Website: bh-photo
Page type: payment
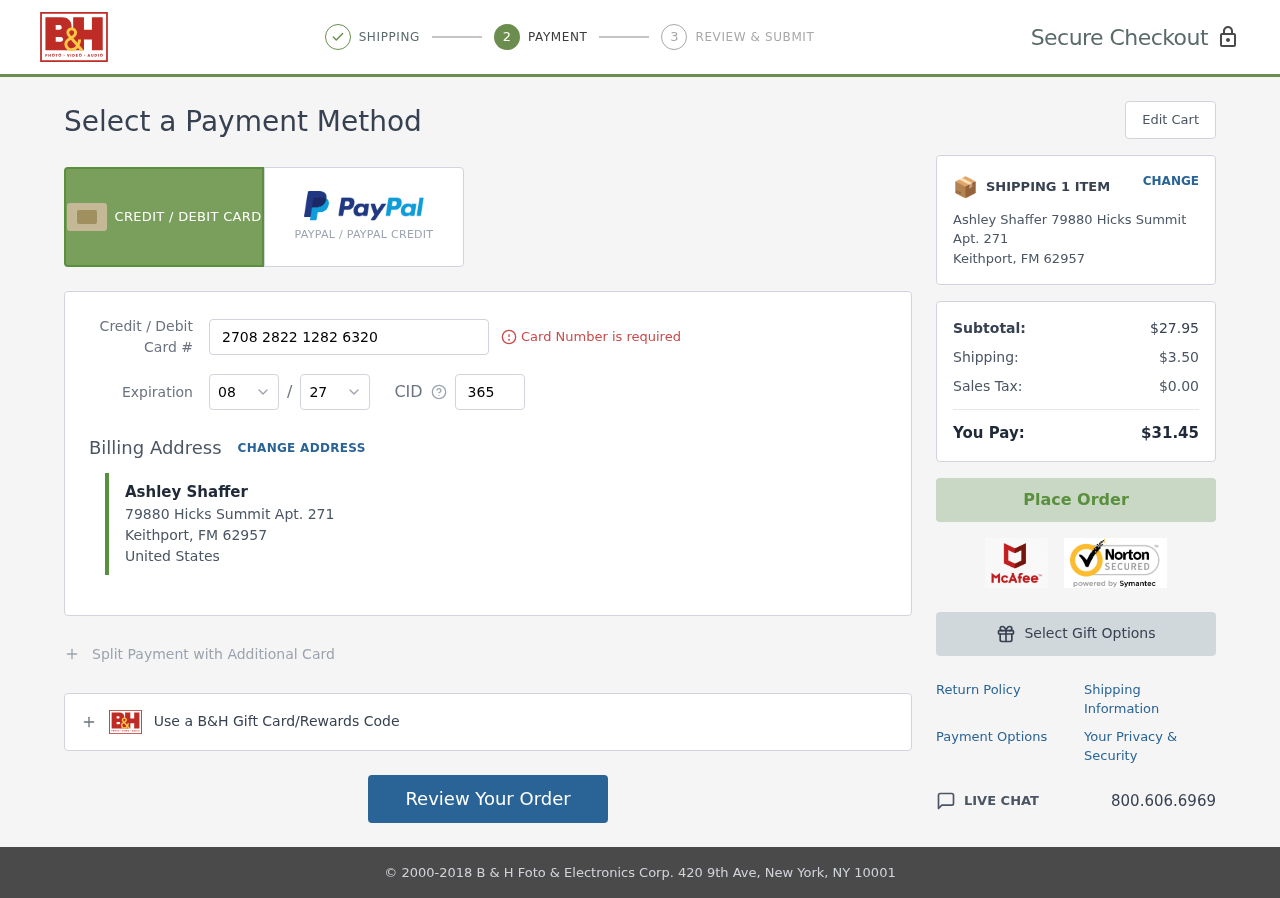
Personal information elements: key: PII_CARD_CVV
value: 365
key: PII_CARD_EXPIRY_MONTH
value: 08
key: PII_CARD_EXPIRY_YEAR
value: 27
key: PII_CARD_NUMBER
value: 2708 2822 1282 6320
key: PII_CITY
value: Keithport
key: PII_COUNTRY
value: United States
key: PII_FULLNAME
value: Ashley Shaffer
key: PII_POSTCODE
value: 62957
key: PII_STATE_ABBR
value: FM
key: PII_STREET
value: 79880 Hicks Summit Apt. 271
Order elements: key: ORDER_NUM_ITEMS
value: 1
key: ORDER_SUBTOTAL
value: $27.95
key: ORDER_SHIPPING_COST
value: $3.50
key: ORDER_TAX
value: $0.00
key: ORDER_TOTAL
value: $31.45